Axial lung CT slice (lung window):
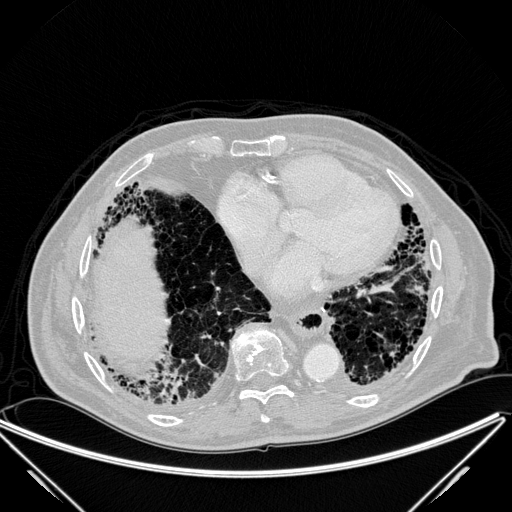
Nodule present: no